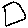
Label: square